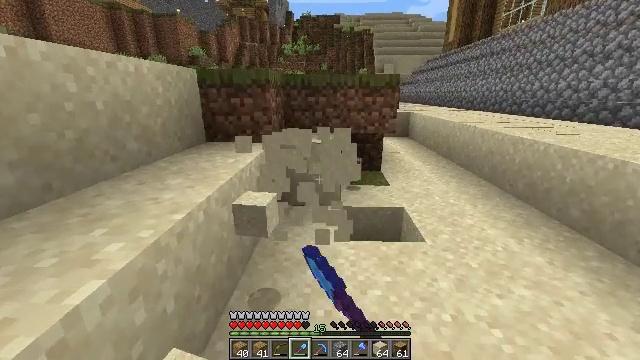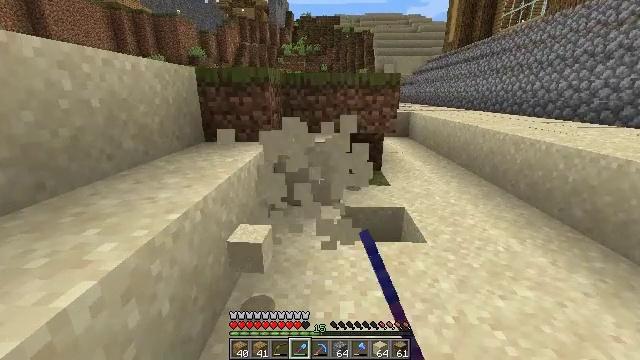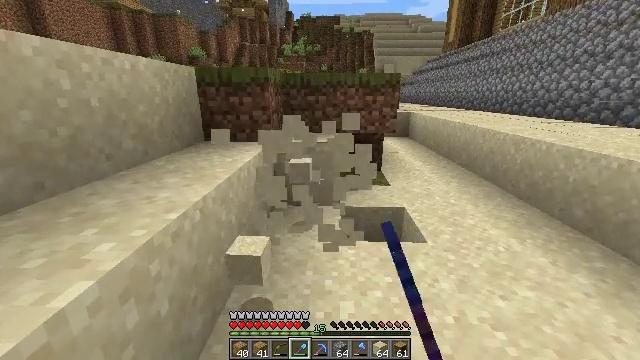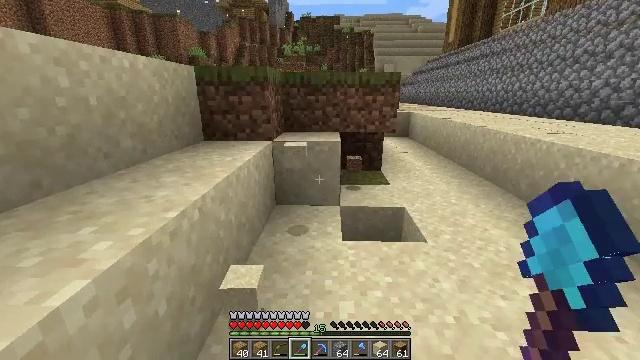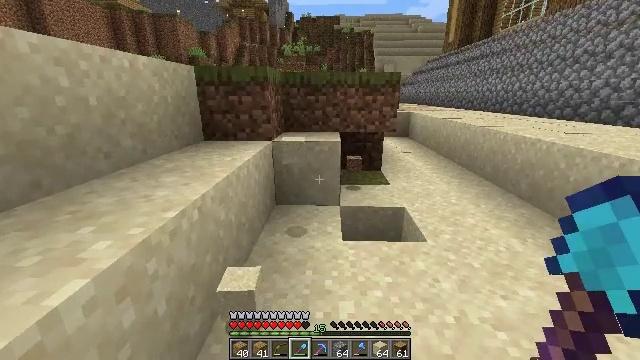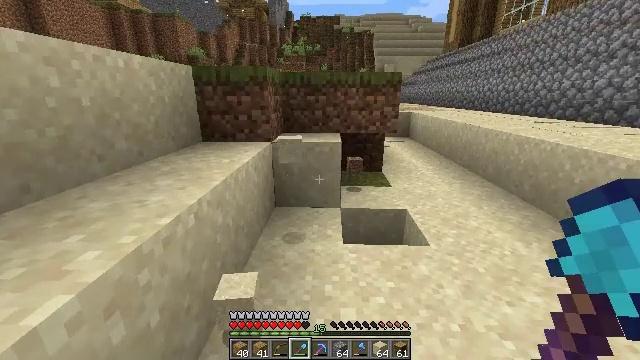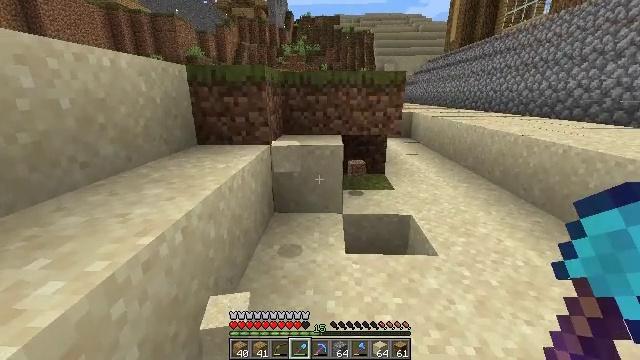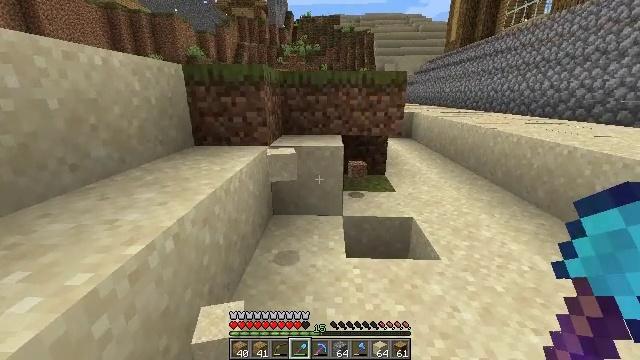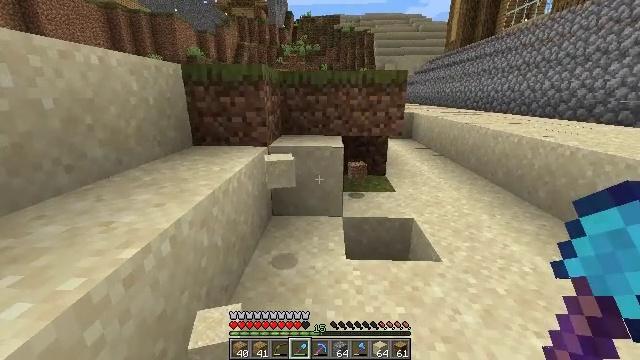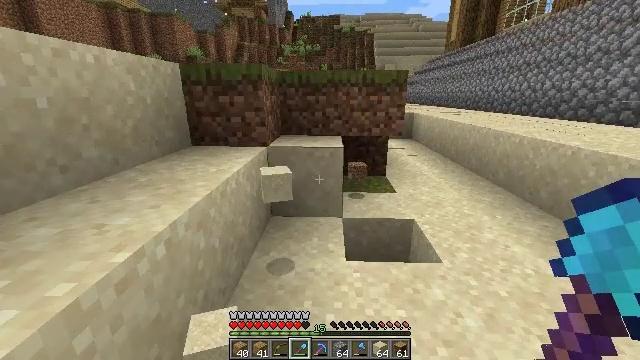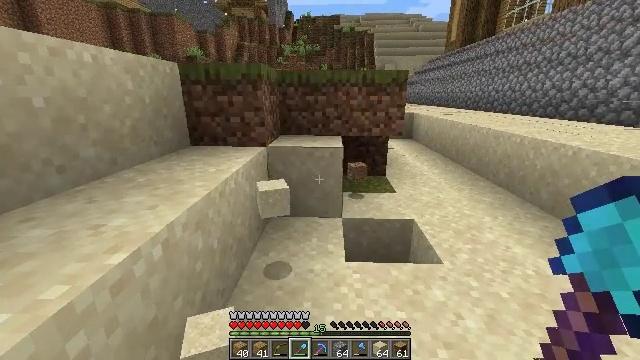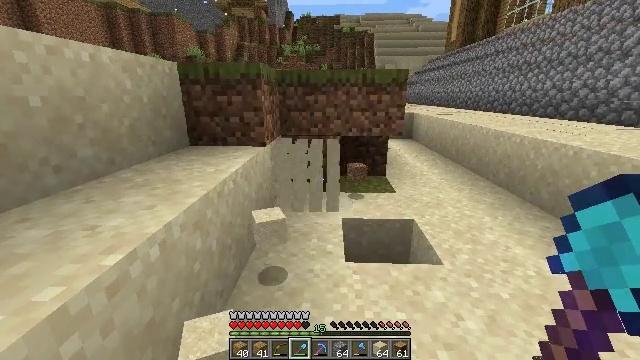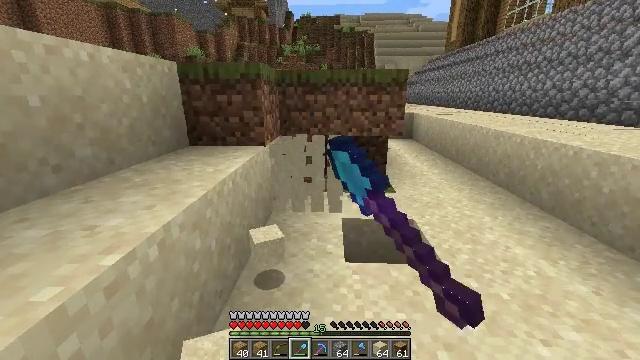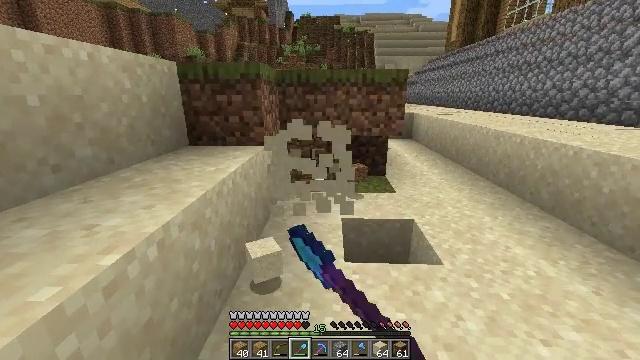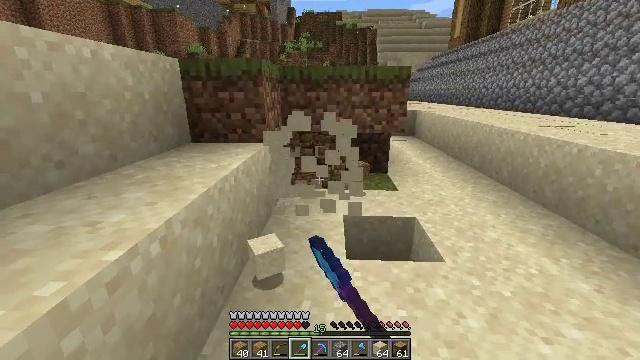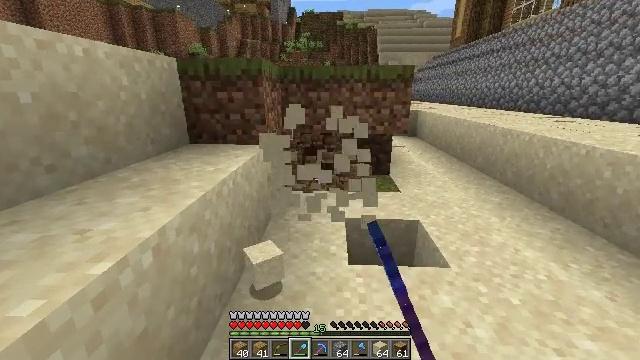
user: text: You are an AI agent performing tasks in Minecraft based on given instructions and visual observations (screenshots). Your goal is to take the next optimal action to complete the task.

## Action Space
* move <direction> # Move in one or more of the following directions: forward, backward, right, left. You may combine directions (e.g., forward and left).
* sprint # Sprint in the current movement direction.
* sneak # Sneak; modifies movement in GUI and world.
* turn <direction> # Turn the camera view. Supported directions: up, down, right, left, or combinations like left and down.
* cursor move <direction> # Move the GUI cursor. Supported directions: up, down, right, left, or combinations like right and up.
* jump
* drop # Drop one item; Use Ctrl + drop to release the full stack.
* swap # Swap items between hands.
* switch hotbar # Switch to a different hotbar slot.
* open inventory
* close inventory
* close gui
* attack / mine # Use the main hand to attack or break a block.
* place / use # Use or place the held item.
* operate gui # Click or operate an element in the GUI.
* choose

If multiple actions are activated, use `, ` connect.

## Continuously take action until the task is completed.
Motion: motion action
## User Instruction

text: Break the sand block.
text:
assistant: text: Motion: no_op
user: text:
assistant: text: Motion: no_op
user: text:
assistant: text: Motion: no_op
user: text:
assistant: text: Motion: no_op
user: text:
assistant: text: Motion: move forward
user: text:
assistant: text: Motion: move forward
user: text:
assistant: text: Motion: no_op
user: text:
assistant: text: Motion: no_op
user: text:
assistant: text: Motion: no_op
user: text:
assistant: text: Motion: no_op
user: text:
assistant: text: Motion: attack / mine
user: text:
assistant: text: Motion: attack / mine
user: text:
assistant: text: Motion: attack / mine
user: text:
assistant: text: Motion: no_op
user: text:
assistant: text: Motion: move forward
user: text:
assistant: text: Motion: no_op